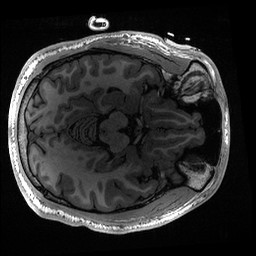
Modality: T1w
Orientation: axial
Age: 20
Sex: male
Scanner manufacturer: ge
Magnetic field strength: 3 T
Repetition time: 0.006952 s
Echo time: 0.00292 s